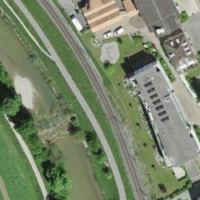
EUNIS habitat code: 54
Species observed at this site:
Dipsacus fullonum
Veronica chamaedrys